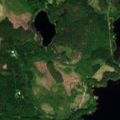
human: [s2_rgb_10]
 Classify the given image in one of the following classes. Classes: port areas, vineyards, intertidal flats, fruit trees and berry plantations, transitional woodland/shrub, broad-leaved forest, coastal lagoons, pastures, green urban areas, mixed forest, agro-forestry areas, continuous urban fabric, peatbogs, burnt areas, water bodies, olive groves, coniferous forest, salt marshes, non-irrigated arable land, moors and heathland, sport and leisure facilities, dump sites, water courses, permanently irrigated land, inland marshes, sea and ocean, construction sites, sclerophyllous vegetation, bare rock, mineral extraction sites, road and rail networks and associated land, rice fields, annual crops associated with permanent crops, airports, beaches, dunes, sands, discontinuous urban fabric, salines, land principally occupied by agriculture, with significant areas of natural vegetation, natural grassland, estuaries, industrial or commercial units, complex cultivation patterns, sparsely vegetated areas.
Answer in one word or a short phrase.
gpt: coniferous forest, mixed forest, transitional woodland/shrub, water bodies